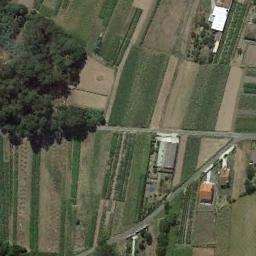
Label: rectangular_farmland